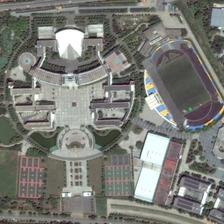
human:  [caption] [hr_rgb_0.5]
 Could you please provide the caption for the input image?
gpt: many green trees and playground with other playgrounds are in a school .

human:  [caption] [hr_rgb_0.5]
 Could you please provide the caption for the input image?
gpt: many green trees and playground with other playgrounds are in a school .

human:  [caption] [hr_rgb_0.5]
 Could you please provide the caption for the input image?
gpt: many green trees and playground with other playgrounds are in a school .

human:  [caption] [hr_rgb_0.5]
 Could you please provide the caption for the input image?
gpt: many green trees and playground with other playgrounds are in a school .

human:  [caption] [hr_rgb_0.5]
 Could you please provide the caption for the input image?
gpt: many green trees and playground with other playgrounds are in a school .